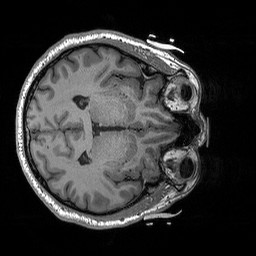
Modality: T1w
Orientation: axial
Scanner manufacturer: siemens
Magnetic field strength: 3 T
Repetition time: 2.3 s
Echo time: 0.00298 s